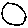
Label: circle